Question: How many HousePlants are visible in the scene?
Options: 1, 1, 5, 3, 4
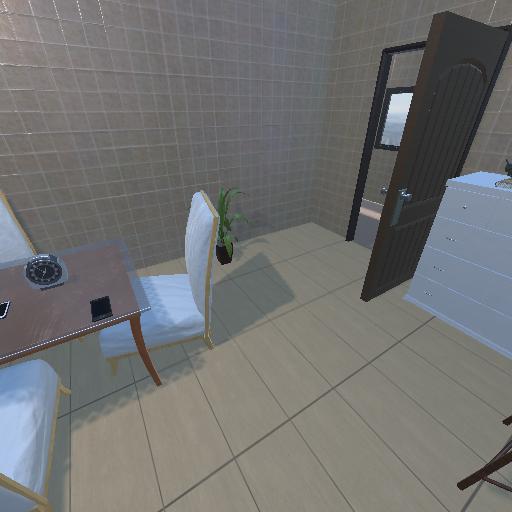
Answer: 1